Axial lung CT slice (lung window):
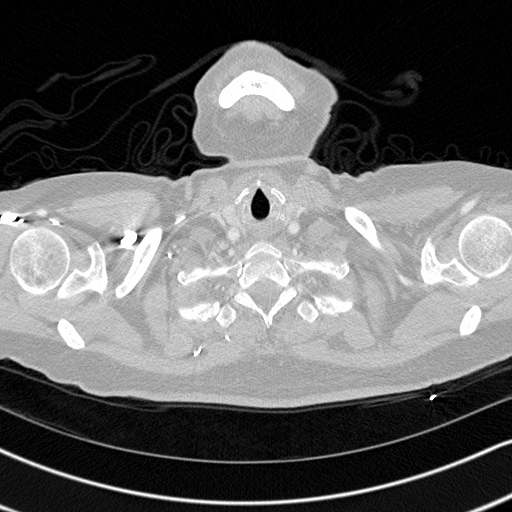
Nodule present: no